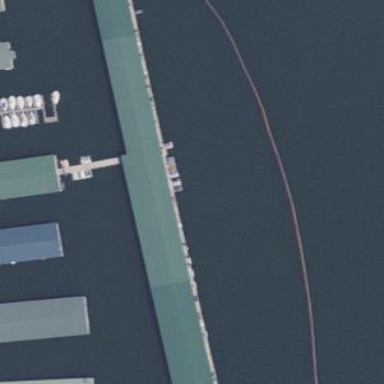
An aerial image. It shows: Building used for boat storage.